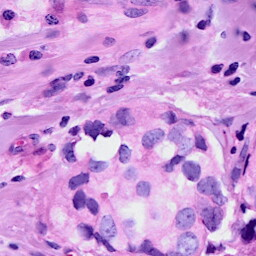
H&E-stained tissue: Breast